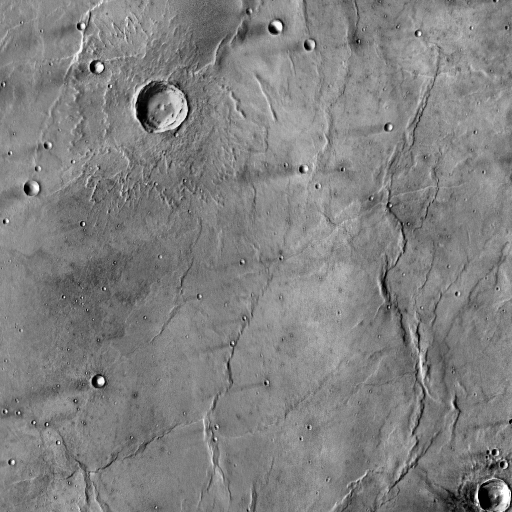
Crater classes present: Background, Other, Layered